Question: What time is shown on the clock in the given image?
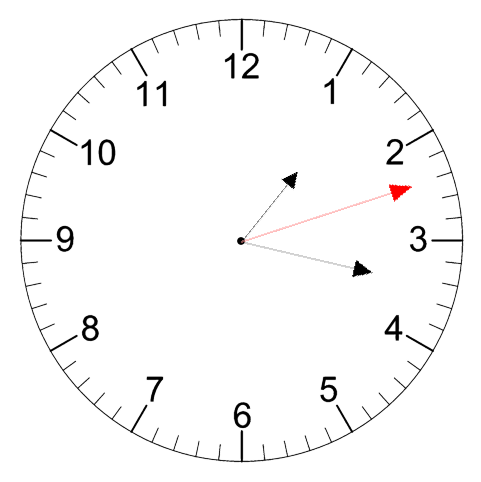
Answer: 01:17:12